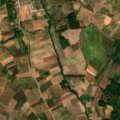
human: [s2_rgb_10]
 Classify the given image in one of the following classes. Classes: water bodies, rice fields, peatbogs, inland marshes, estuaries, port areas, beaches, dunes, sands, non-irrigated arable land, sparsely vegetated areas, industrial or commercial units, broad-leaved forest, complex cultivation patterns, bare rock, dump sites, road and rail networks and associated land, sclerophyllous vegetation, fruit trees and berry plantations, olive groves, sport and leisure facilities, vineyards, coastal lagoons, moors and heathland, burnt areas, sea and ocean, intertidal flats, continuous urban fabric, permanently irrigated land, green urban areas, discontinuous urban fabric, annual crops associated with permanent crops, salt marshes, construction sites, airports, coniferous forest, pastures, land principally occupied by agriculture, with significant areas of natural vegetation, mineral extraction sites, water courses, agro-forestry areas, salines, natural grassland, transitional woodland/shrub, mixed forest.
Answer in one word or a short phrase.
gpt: complex cultivation patterns, land principally occupied by agriculture, with significant areas of natural vegetation, broad-leaved forest